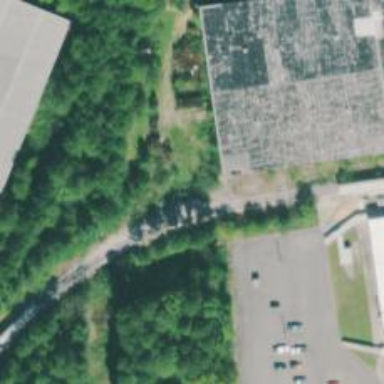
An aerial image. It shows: Disused railway spur line.